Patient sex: M
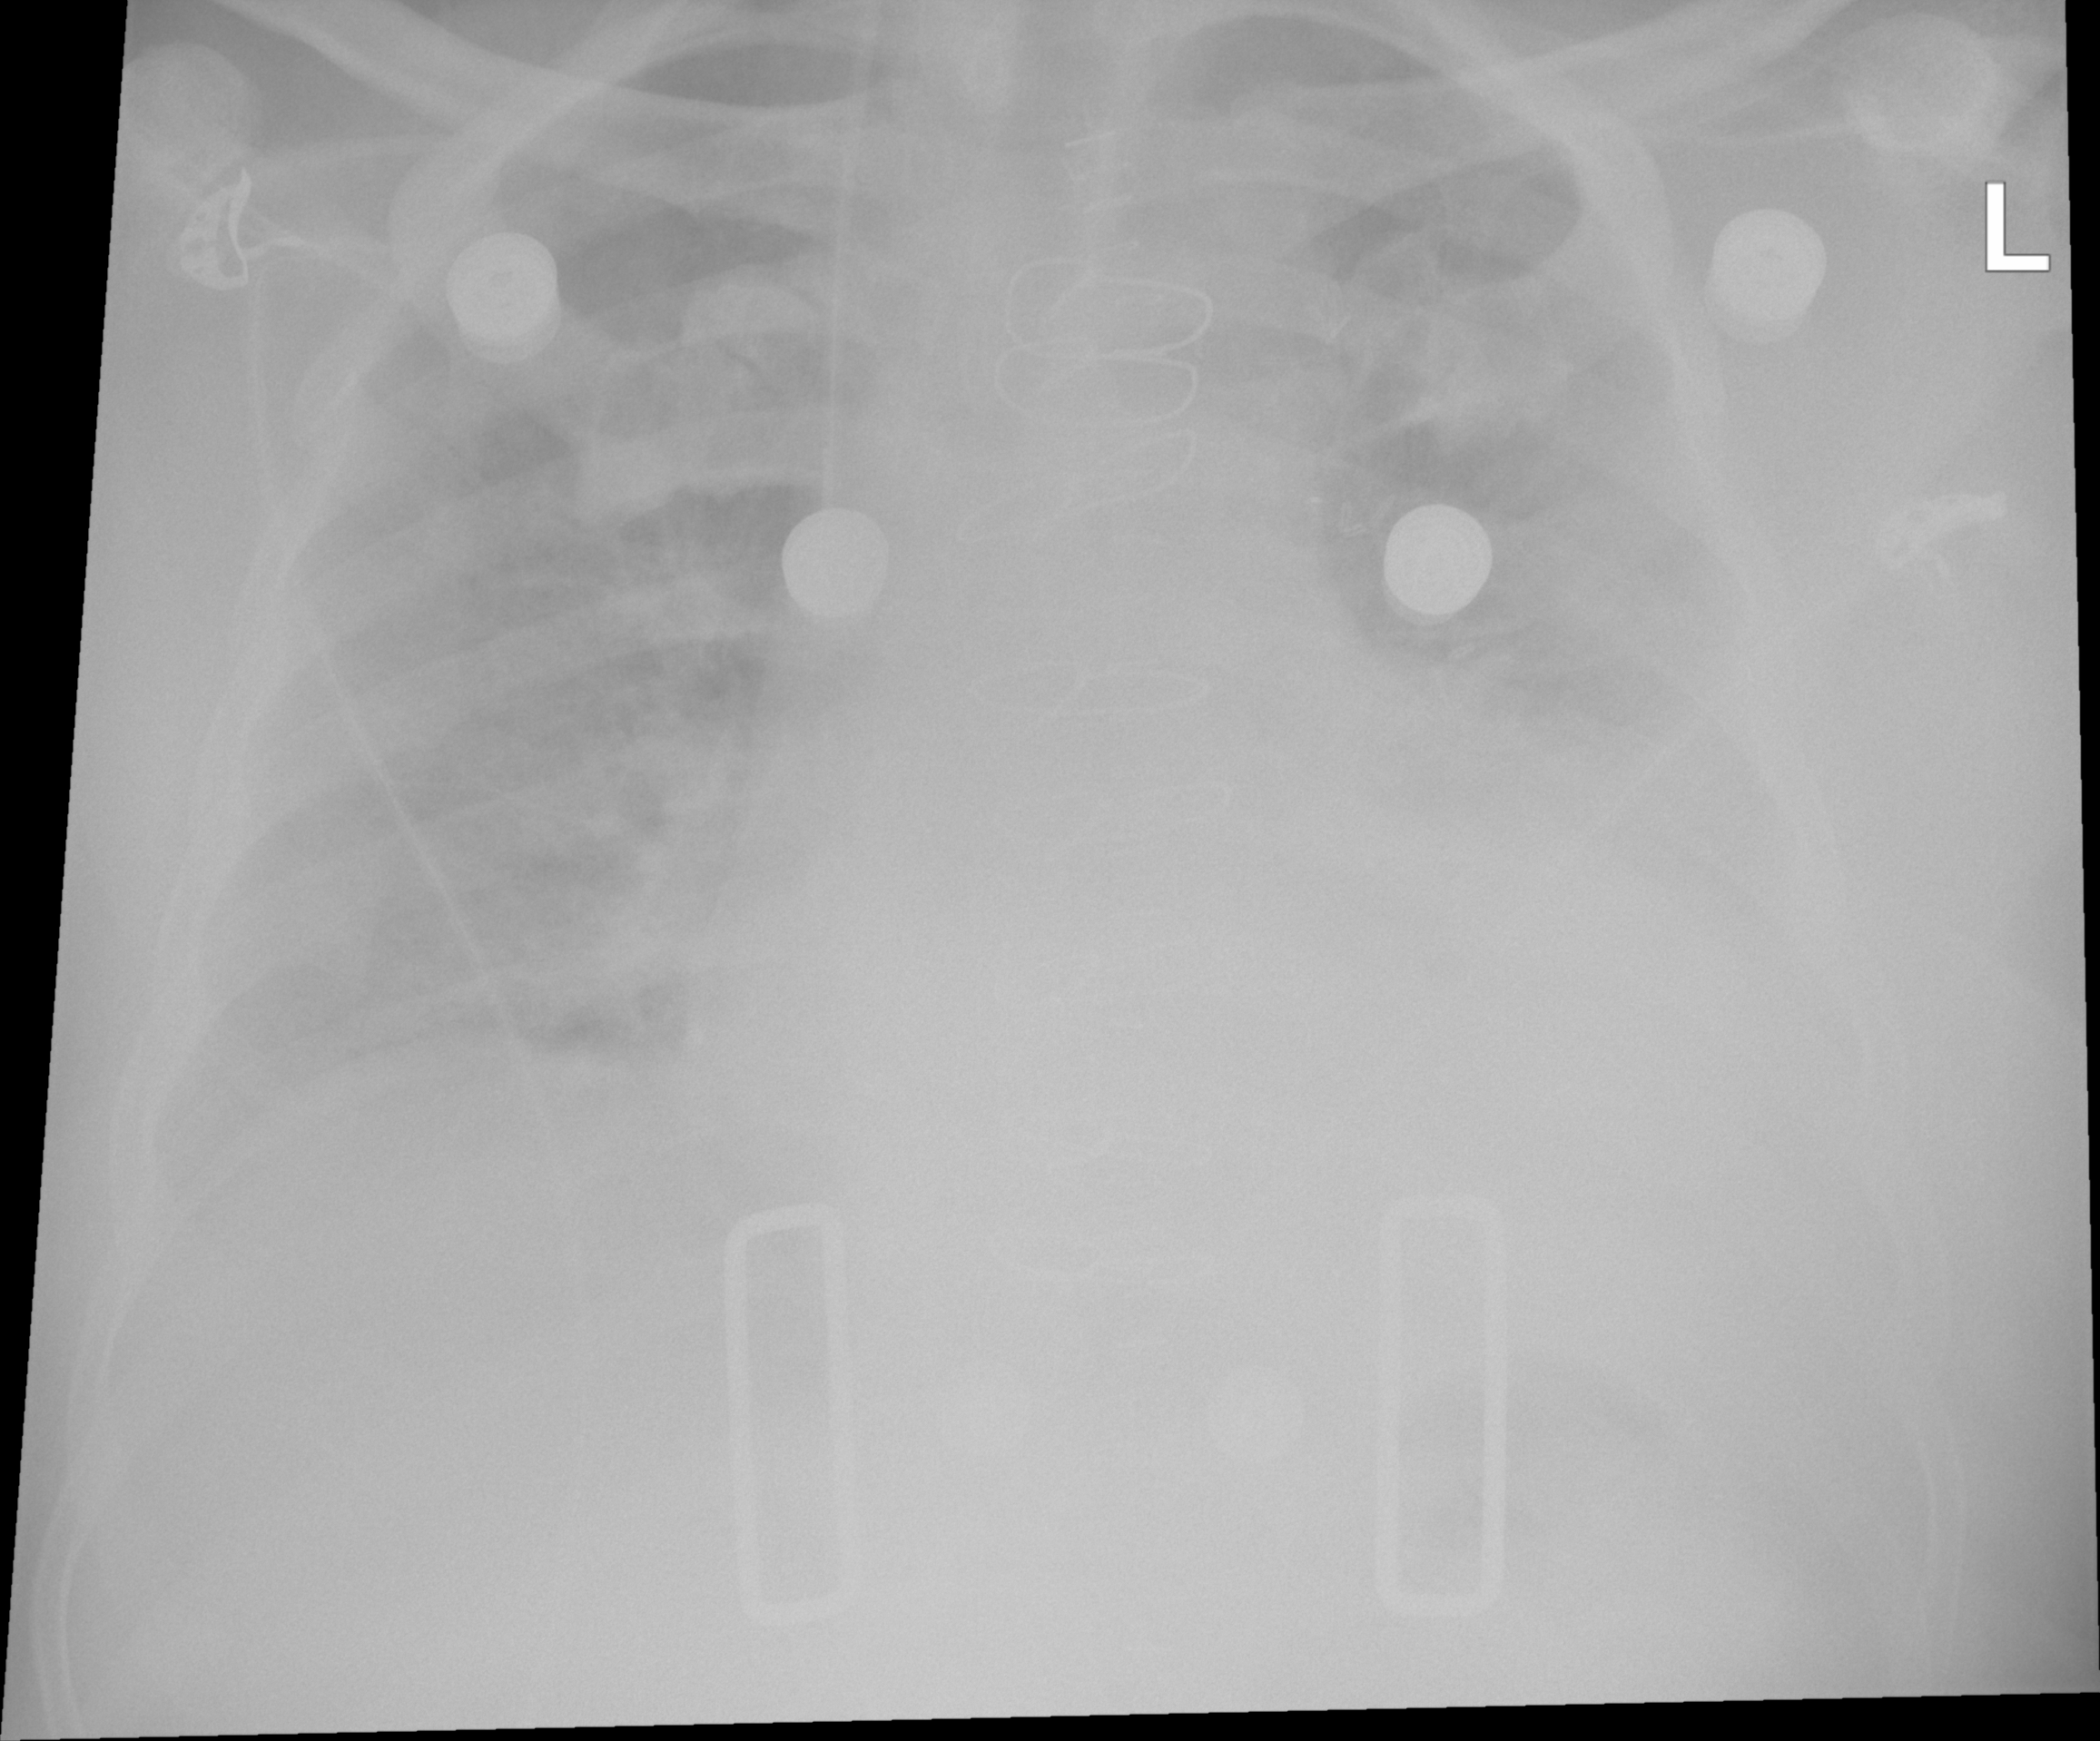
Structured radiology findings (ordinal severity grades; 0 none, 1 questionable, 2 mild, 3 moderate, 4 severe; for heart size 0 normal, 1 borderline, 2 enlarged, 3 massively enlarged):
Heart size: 2
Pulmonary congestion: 1
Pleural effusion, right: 1
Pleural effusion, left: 3
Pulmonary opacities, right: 0
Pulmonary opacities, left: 0
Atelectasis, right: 2
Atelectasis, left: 3